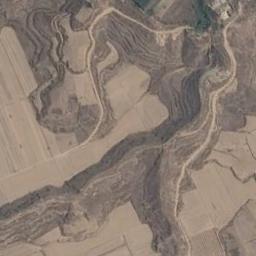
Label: terrace